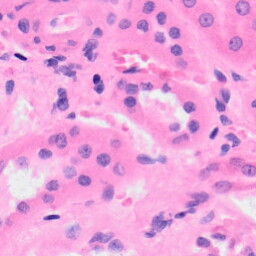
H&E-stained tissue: Kidney